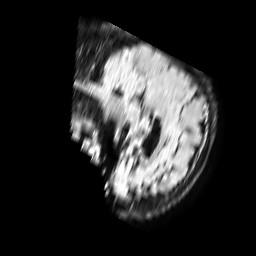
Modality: FLAIR
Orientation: sagittal
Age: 60
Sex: male
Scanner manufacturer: philips
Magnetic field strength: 1.5 T
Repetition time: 6 s
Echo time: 0.104 s